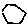
Label: hexagon